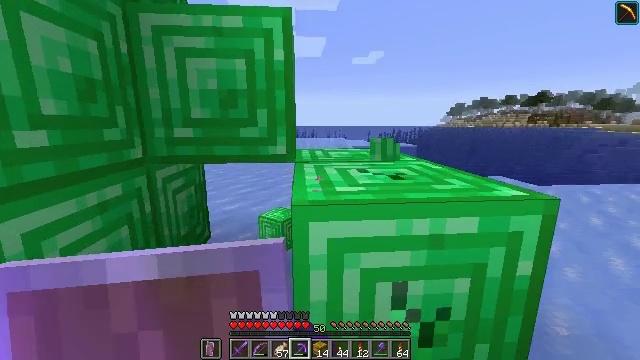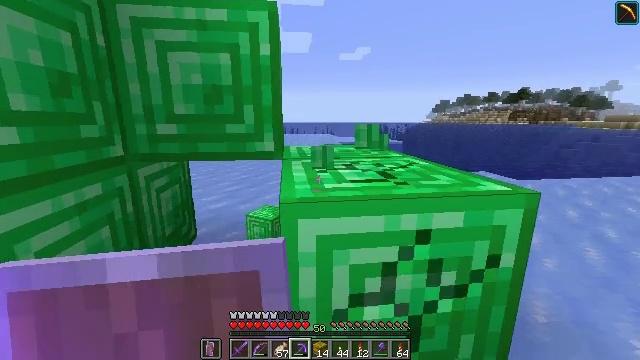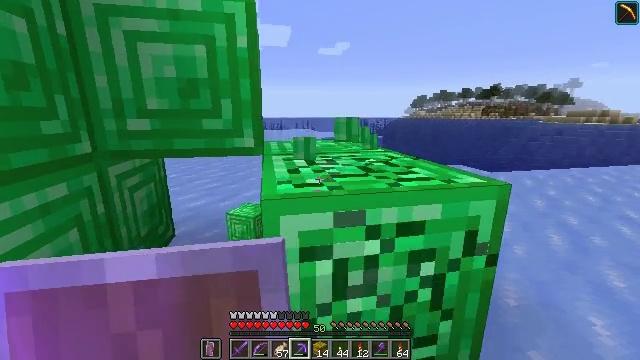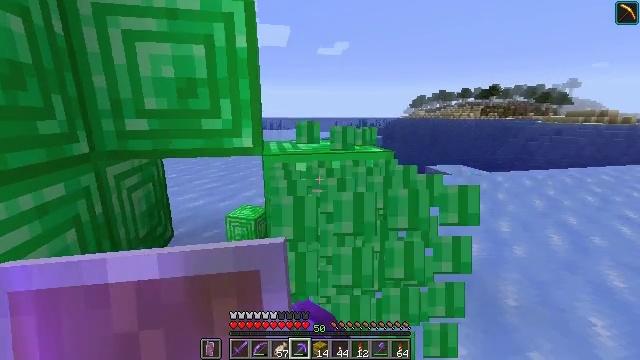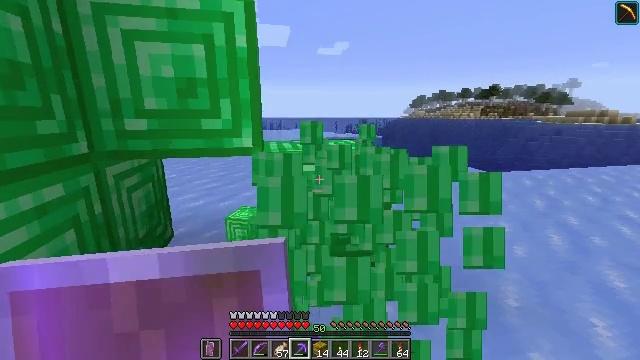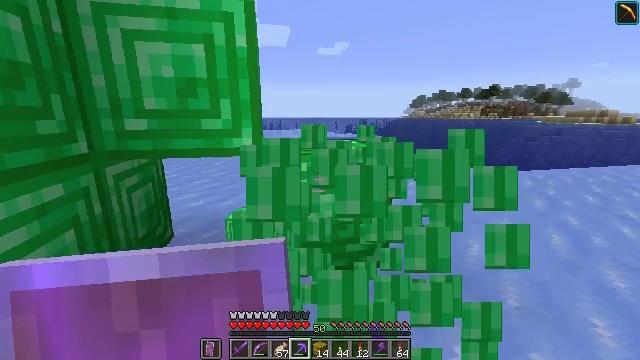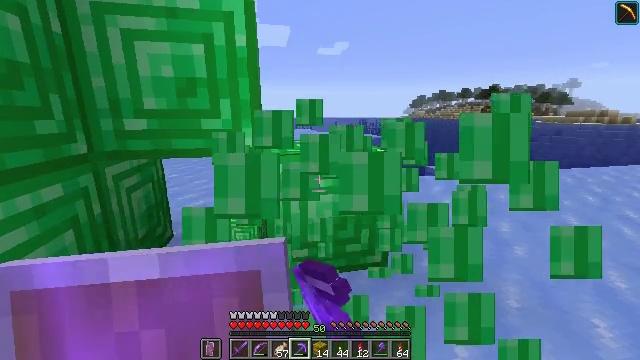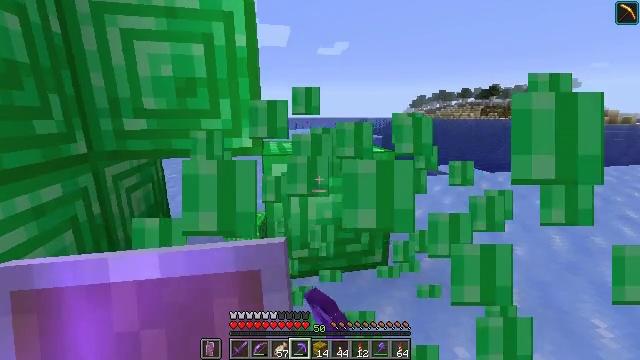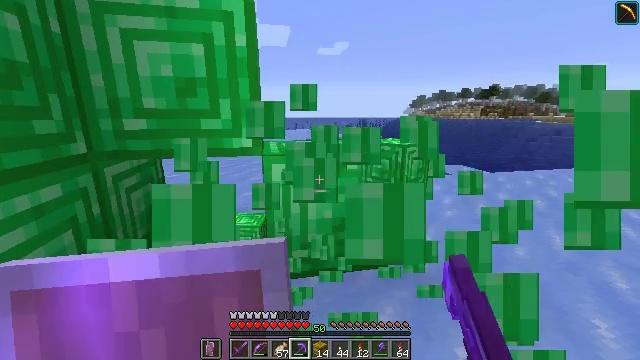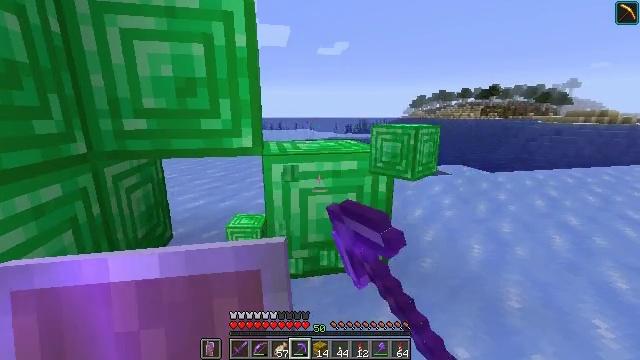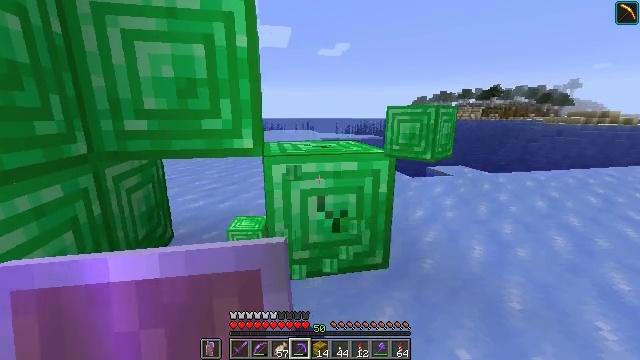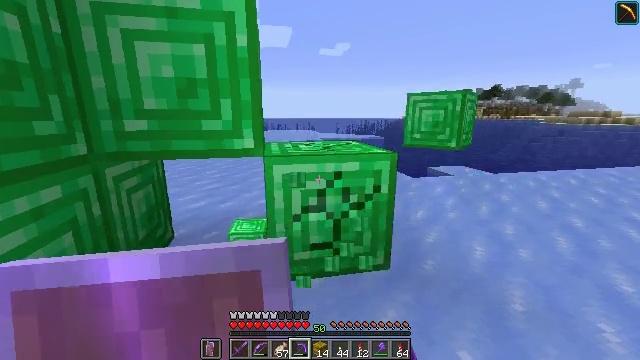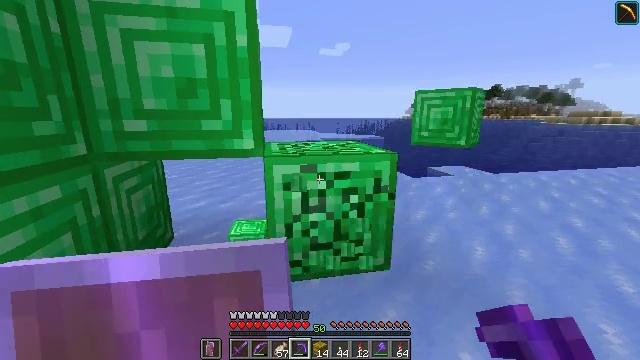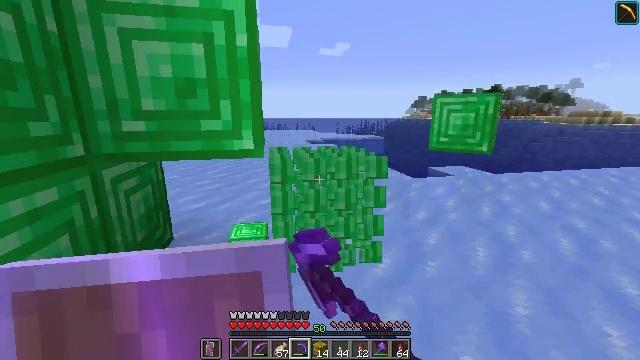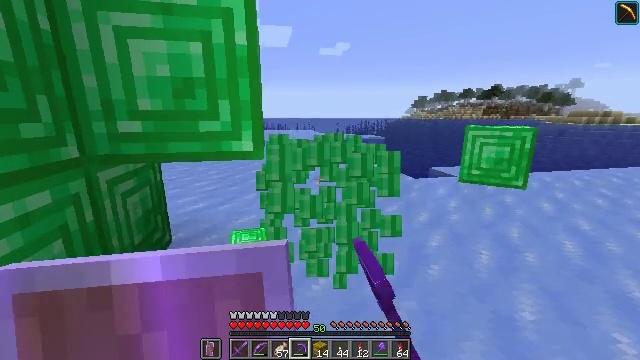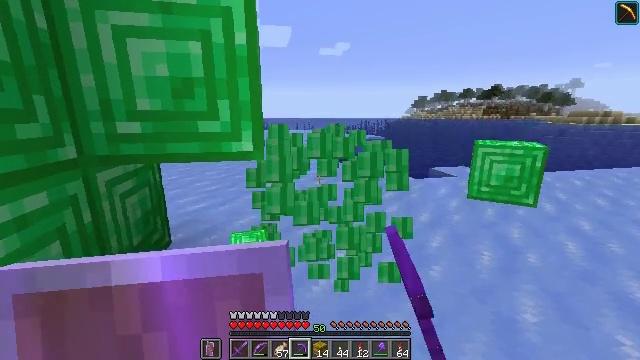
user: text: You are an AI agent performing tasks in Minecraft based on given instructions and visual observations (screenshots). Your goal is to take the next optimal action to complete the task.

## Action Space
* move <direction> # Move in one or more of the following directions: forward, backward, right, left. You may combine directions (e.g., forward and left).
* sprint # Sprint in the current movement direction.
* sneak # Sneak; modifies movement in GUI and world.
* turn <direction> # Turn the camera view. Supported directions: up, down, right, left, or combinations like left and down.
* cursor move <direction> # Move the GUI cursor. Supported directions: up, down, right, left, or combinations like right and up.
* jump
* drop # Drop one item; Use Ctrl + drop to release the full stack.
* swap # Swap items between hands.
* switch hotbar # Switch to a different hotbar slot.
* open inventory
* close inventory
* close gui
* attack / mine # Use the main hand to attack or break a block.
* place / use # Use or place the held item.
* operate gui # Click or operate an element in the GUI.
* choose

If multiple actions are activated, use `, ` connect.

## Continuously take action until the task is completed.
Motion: motion action
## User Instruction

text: Harvest the emerald block.
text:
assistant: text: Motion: sneak, turn right, attack / mine
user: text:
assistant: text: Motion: sneak, turn right and down, attack / mine
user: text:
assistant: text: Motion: sneak, attack / mine
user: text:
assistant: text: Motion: sneak, attack / mine
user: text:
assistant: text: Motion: sneak, attack / mine
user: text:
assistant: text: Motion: sneak, attack / mine
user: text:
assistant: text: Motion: sneak, attack / mine
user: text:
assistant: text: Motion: sneak, attack / mine
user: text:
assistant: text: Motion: sneak, attack / mine
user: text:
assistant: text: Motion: move forward, sneak, attack / mine
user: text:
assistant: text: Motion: move forward, sneak, attack / mine
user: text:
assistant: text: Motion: move forward, sneak, attack / mine
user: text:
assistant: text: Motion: move forward, sneak, attack / mine
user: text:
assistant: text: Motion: move forward, sneak, attack / mine
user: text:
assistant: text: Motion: move forward, sneak, attack / mine
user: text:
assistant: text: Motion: move forward, sneak, turn left, attack / mine
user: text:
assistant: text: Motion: move forward, sneak, turn left and up, attack / mine
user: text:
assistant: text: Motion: move forward, sneak
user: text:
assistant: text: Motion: move forward, sneak, turn left
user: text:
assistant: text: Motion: move forward and move right, sneak, turn left and up
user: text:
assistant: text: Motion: move forward and move right, sneak, turn left and up
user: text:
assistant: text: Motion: move forward and move right, sneak
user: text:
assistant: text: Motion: move forward and move right, sneak
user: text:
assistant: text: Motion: move forward and move right, sneak, attack / mine
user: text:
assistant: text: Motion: move forward and move right, sneak, attack / mine
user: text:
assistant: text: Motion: move forward and move right, sneak, attack / mine
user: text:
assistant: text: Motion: move forward and move right, sneak, attack / mine
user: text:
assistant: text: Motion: move forward and move right, sneak, attack / mine
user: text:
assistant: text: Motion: move forward and move right, sneak, attack / mine
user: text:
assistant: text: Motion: move forward and move right, sneak, attack / mine